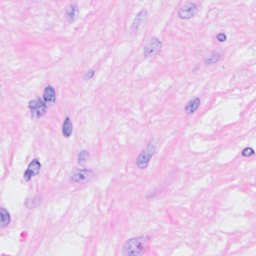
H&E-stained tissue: Breast